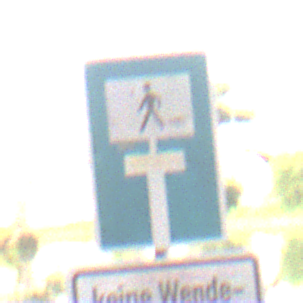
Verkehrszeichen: SackgasseFussgaengerDurchlaessig
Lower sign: HinweisGeaenderteVorfahrtVerkehrsfuehrungVerkehrsregelung3
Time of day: MorningAfternoon
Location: Outdoor (Suburban)
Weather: PartlyCloudy
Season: NotSpecified
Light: Natural